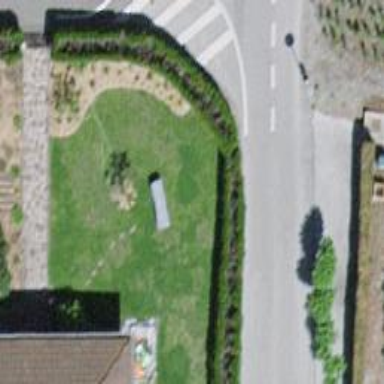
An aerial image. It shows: Hedge barrier.